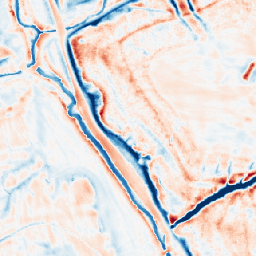
Category: edge_preserving
Decomposition family: bilateral
Decomposition parameters: d: 21
sigma_color: 150
sigma_space: 100
Upsampling method: area
Upsampling parameters: scale: 4
Upsampling scale: 4